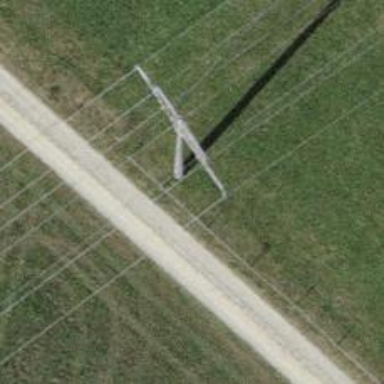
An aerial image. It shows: Power line with three cables.